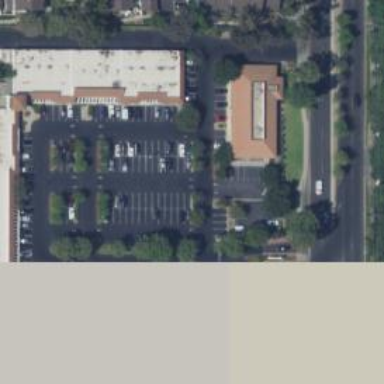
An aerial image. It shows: Retail area.